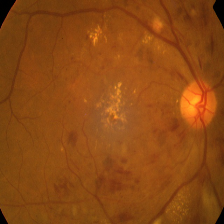
Diabetic retinopathy grade: Severe